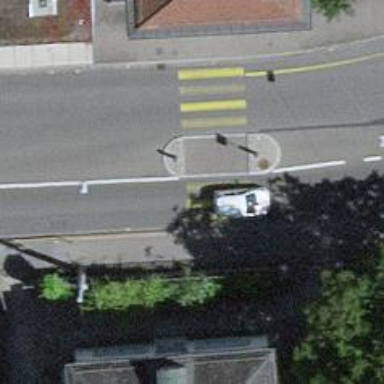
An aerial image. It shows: Uncontrolled zebra crossing with pedestrian island.